Field crop: tomato
Growth stage: 1
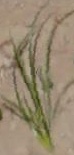
Species: cyperus